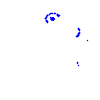
Particle: kaon